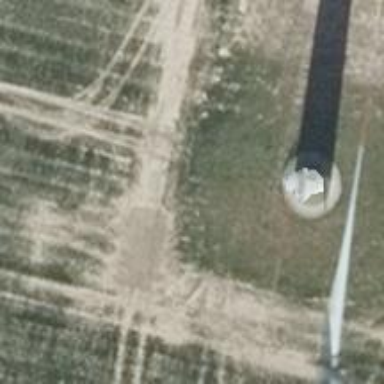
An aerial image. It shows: Wind power generator.